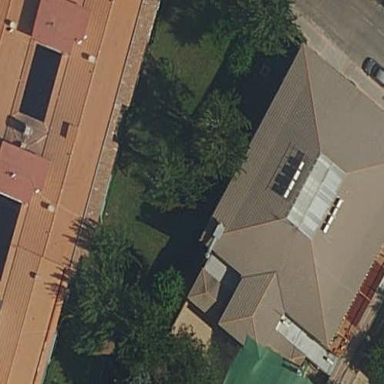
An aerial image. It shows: School building.